Question: I have a very basic question. I am using a pandas dataframe to make this plot, but I want to add highlighting around certain dates.
'''
In[122]:
df1_99.plot(x='date', y='units', ylim=[0,11], figsize=[12,12])
'''
Out[122]:

I found this code on stackoverflow to add highlighting.
'''
fig, ax = plt.subplots()
ax.plot_date(t, y, 'b-')
ax.axvspan(*mdates.datestr2num(['10/27/2011', '11/2/2011']), color='red', alpha=0.5)
fig.autofmt_xdate()
plt.show()
'''
My question is how can I use ax.avxspan with my current code? Or do I need to convert my x='date', and y='units' to numpy arrays and use the format as in the code above?
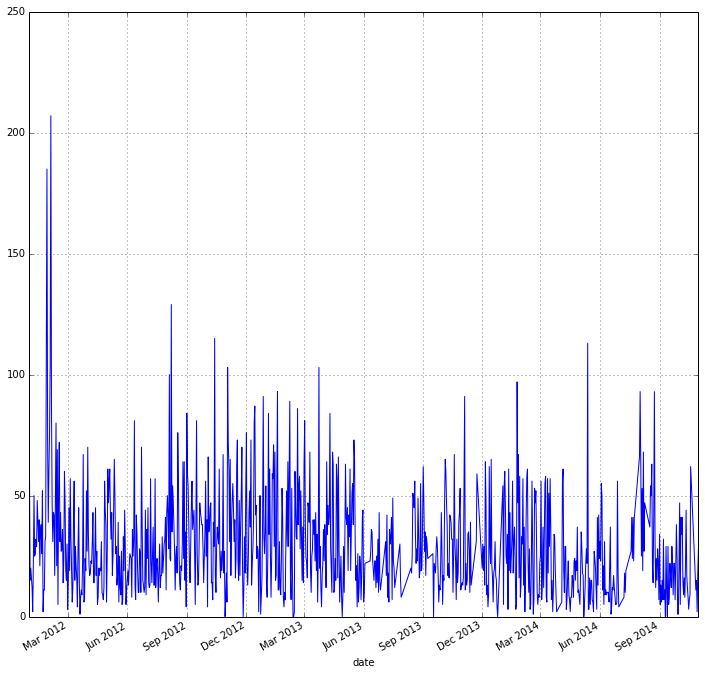
Answer: <URL> will return the matplotlib 'AxesSubplot' object.
'''
ax = df1_99.plot(x='date', y='units', ylim=[0,11], figsize=[12,12])
ax.axvspan(*mdates.datestr2num(['10/27/2011', '11/2/2011']), color='red', alpha=0.5)
plt.show()
'''
If you want to create an 'ax' object in advance, you can pass it into 'plot' as below
'''
fig, ax = plt.subplots()
df1_99.plot(x='date', y='units', ylim=[0,11], figsize=[12,12], ax=ax)
ax.axvspan(*mdates.datestr2num(['10/27/2011', '11/2/2011']), color='red', alpha=0.5)
plt.show()
'''
Finally, you can usually get the current figure and axes objects using <URL>
'''
fig = plt.gcf()
ax = plt.gca()
'''